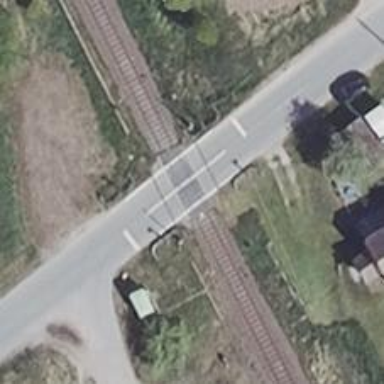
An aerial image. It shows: Level crossing along the railway.